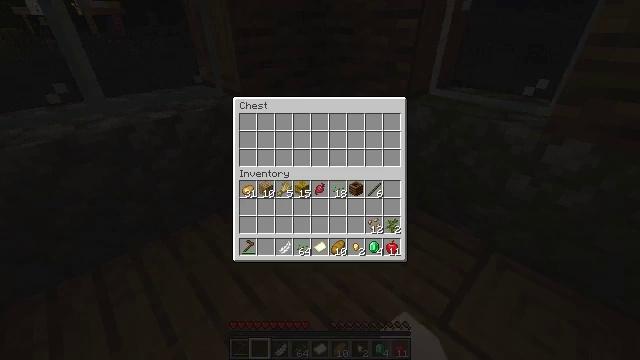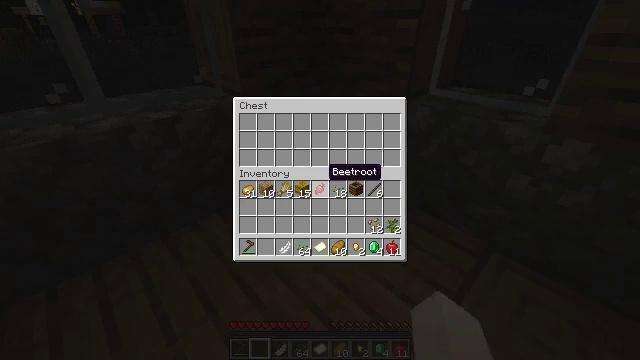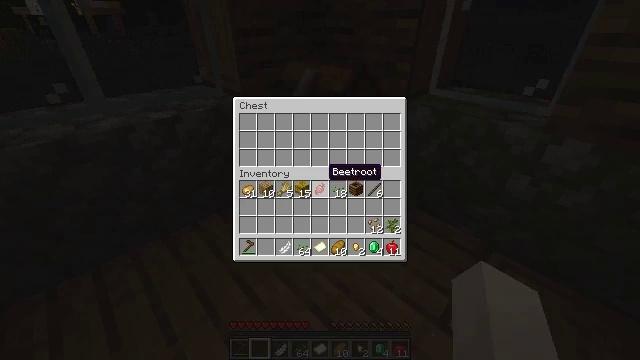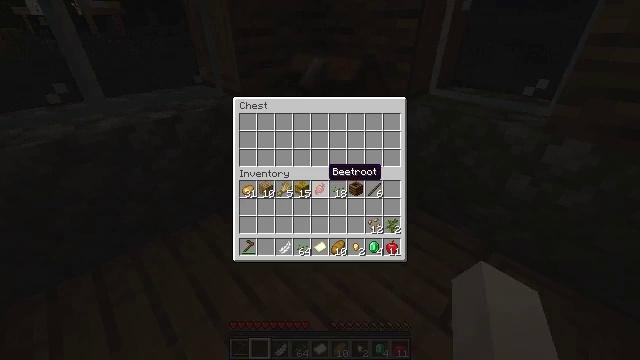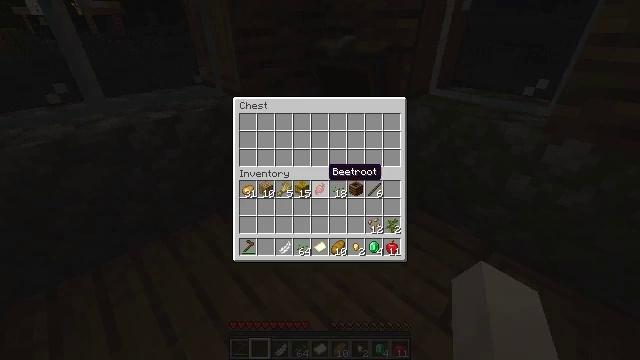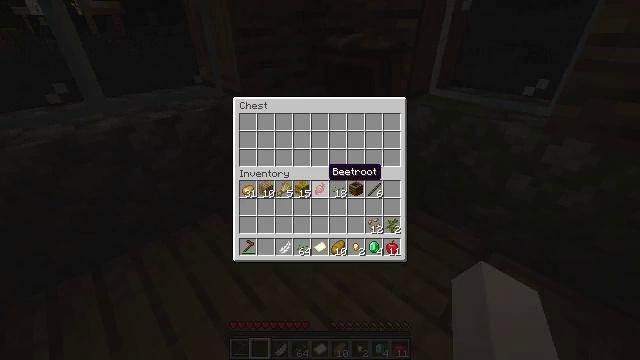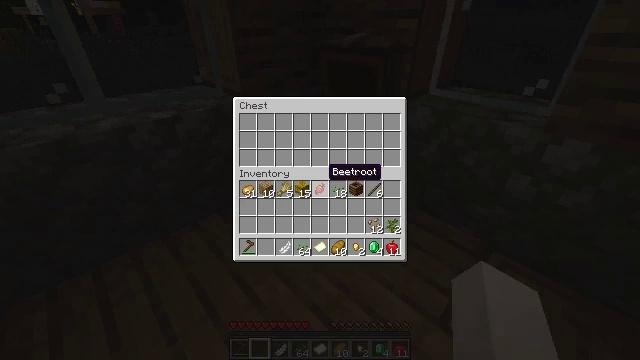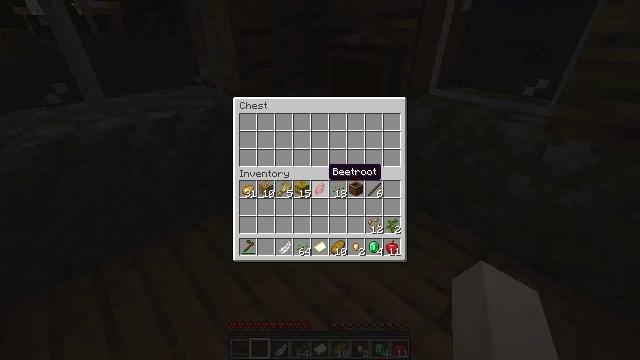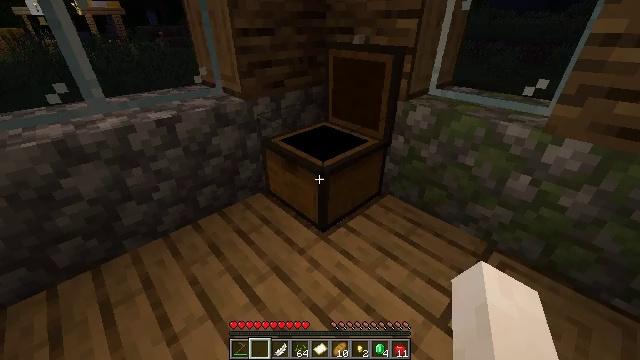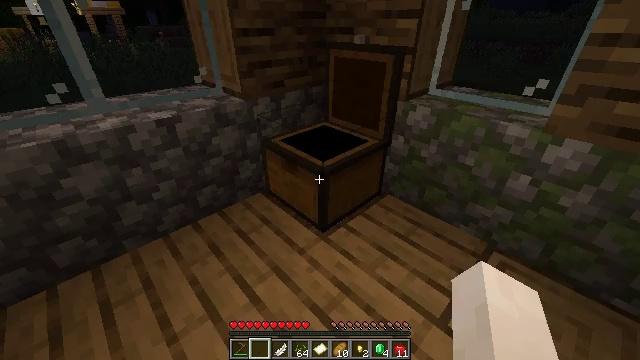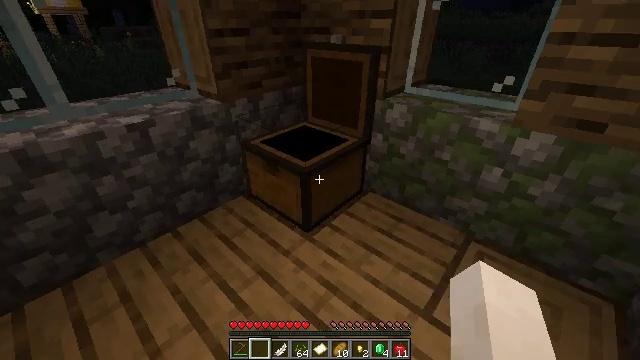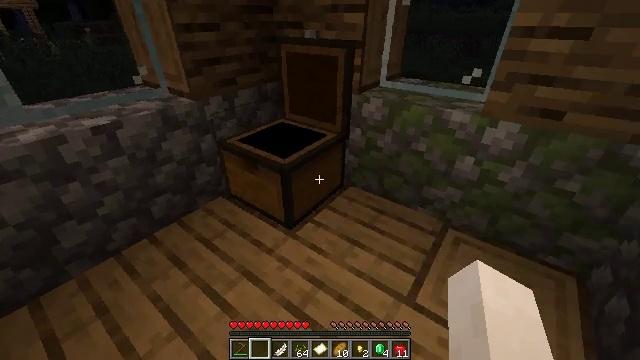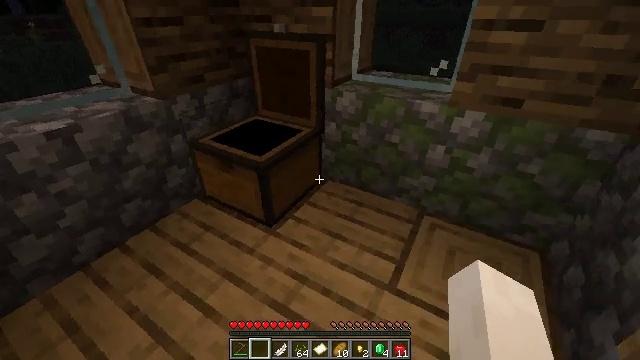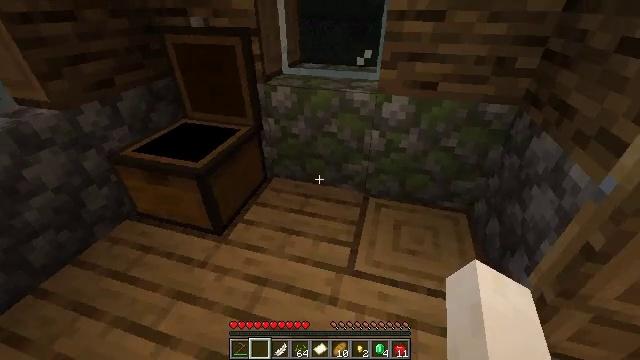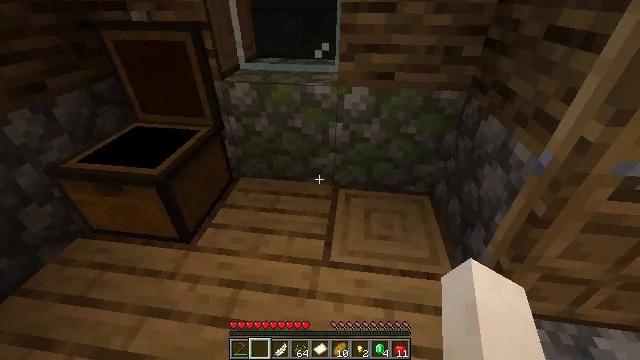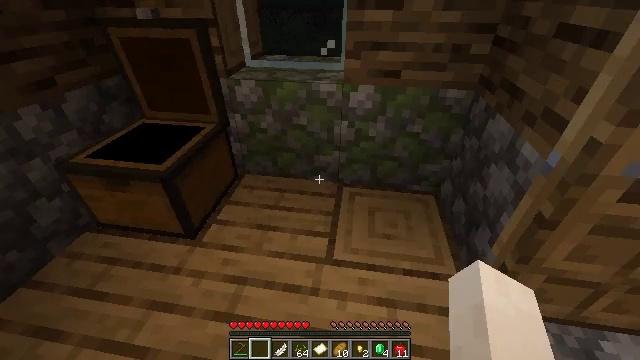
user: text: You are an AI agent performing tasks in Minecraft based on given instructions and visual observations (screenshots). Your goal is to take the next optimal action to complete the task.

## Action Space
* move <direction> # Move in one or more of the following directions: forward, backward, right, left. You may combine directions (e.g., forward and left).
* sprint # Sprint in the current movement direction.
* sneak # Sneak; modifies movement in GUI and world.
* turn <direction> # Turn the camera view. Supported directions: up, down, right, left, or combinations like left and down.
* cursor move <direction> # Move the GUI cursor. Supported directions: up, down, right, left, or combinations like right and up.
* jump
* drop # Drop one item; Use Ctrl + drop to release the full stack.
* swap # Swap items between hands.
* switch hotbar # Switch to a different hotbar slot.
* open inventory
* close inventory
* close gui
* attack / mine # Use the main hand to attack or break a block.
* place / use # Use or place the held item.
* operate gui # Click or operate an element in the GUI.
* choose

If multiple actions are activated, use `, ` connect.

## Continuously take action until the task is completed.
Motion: motion action
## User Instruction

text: Attack the oak door to gather it.
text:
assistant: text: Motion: no_op
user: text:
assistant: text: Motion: no_op
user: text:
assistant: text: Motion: no_op
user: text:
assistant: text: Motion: no_op
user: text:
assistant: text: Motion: no_op
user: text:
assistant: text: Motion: no_op
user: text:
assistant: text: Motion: no_op
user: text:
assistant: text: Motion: open inventory
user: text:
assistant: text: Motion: open inventory
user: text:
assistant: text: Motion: turn right, open inventory
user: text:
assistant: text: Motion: turn right
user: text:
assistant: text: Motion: turn right and down
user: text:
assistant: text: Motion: turn right and down
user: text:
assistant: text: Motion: turn right and down
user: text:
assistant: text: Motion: turn left
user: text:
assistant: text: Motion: turn left
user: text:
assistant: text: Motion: no_op
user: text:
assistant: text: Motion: no_op
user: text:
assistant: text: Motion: no_op
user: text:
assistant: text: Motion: no_op
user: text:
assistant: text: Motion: no_op
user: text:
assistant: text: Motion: turn right and up
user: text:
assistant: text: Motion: move forward, turn right
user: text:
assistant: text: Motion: move forward, turn right
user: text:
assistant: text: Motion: move forward, turn right
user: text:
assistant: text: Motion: move forward, turn right
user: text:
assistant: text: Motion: move forward, turn left and up
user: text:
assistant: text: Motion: move forward, turn left
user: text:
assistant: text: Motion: move forward, turn up
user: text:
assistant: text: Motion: move forward, turn up